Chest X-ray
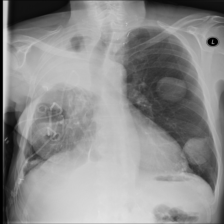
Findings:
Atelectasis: negative
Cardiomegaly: negative
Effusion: negative
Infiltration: positive
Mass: positive
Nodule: negative
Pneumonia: negative
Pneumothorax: negative
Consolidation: negative
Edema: negative
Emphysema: negative
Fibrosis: negative
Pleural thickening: negative
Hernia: negative